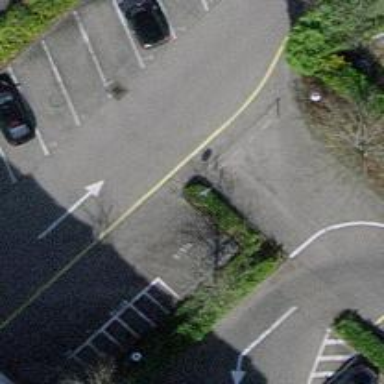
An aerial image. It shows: Bollard.